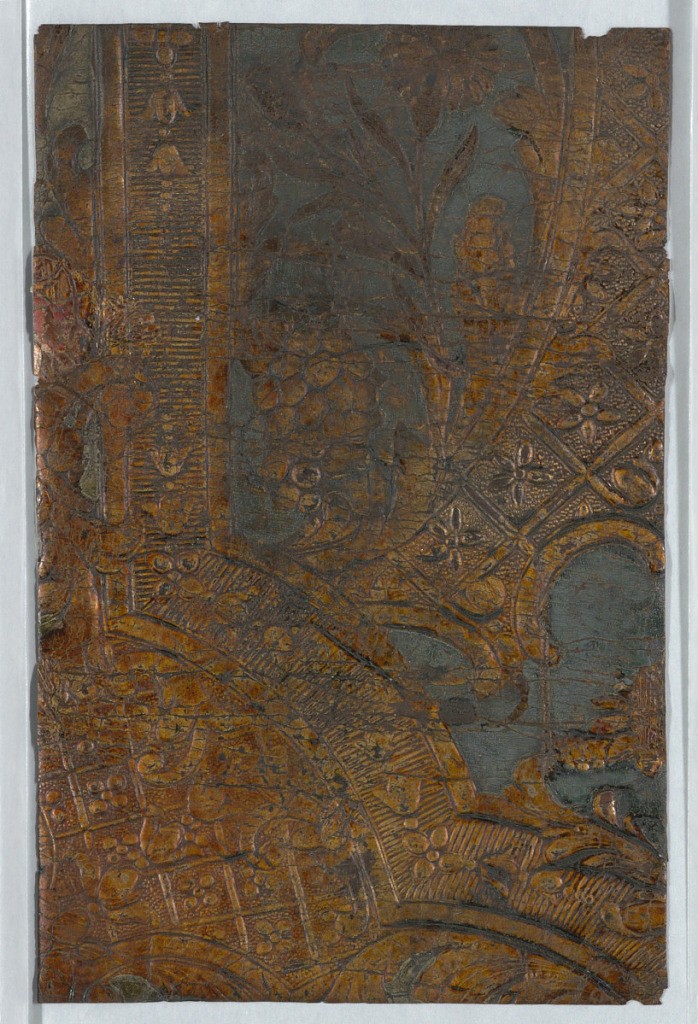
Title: Sidewall
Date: ca. 1710
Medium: Leather, stamped, painted, silvered
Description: a) Trellis-filled strapwork, with bellfowers, foliage and grapes; b) Central motif of a large parrot, surrounded by foliage and flowers.